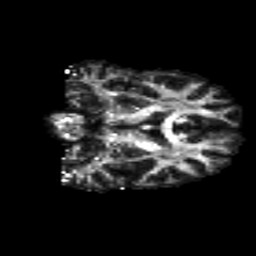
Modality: FA
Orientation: coronal
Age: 24
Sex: male
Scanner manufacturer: siemens
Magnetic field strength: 3 T
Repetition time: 8.8 s
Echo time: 0.085 s